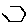
Label: hexagon